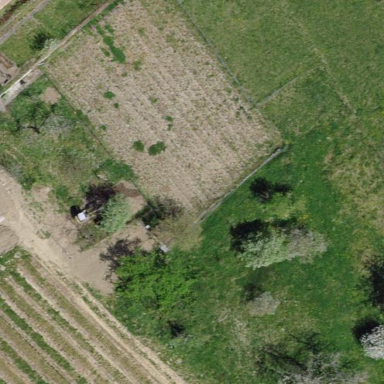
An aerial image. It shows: Vineyard.